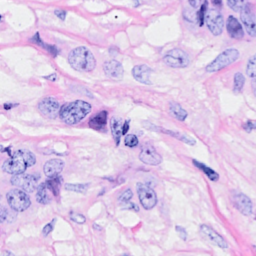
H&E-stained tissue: Breast